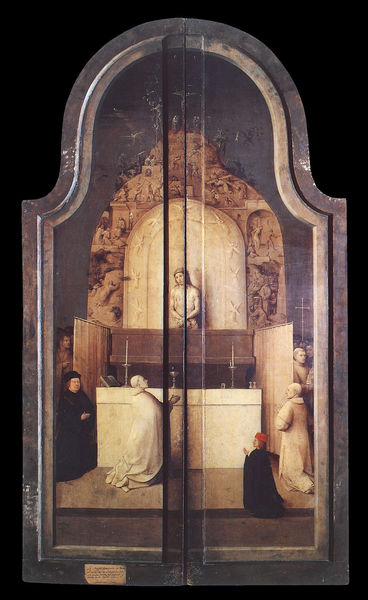
Titel: Anbetung der König
Künstler: Hieronymus Bosch
Institution: Madrid, Museo del Prado
Schlagwörter: flügel, gott, himmel, weiß, braun, hintergrund, holz, schwarz, arme, bibel, kirche, dunkelheit, kelch, kutte, engel, schrank, bogen, türen, papst, tafel, kerzen, leuchter, kreuz, knien, kardinal, beten, gebet, altar, hochaltar, kerzenständer, sklave, christus, jesus, kniend, messe, priester, mönch, predigt, mönche, anbetung, gekreuzt, altarbild, dreiteilig, aufsatz, krippe, tonsur, stifter, beter, wandlung, eucharistie, aufklappbar, stellwände, klapptafel